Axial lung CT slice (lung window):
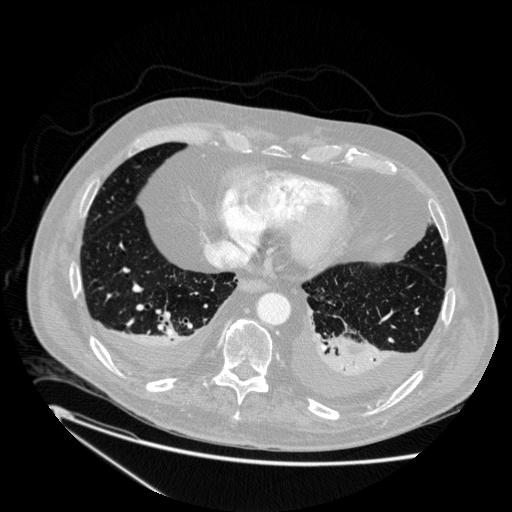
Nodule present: no